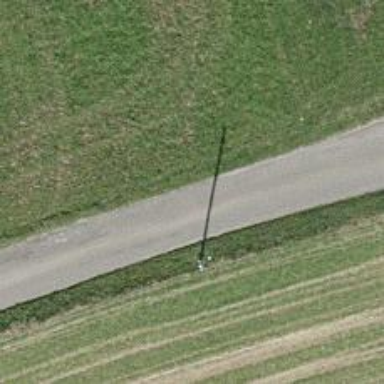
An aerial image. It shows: Well-maintained track road of grade 1.